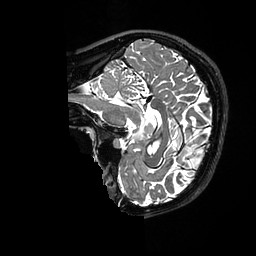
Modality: T2w
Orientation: sagittal
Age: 24
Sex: female
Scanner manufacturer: ge
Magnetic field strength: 3 T
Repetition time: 3.202 s
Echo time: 0.06568 s